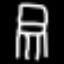
Label: chair